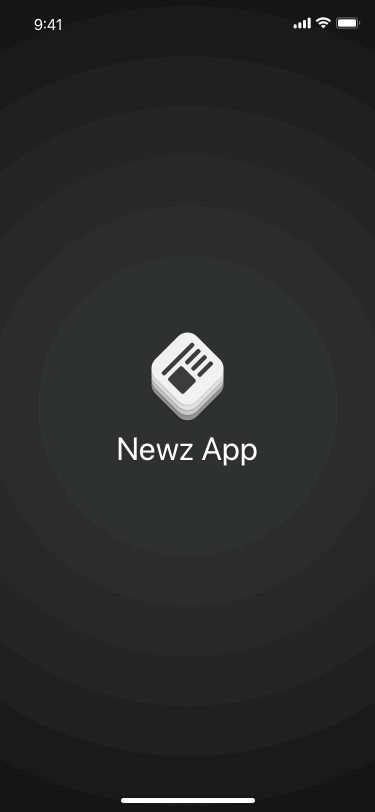
Text in this UI design:
Newz App